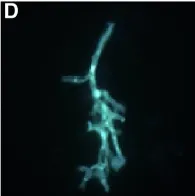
Laboratory investigations. (B-E) Fluorescence staining of the tissue samples collected from the nasal gangrene region. Microscopic examination showed direct evidence of presence ribbon-shaped broad sparsely septate hyphae. 400x).
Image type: pathology (immunostaining)